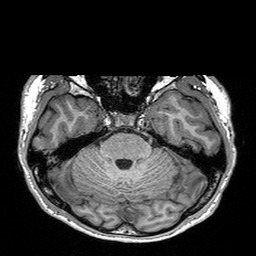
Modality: T1w
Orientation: coronal
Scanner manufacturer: siemens
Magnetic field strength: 3 T
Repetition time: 2.3 s
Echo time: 0.00298 s